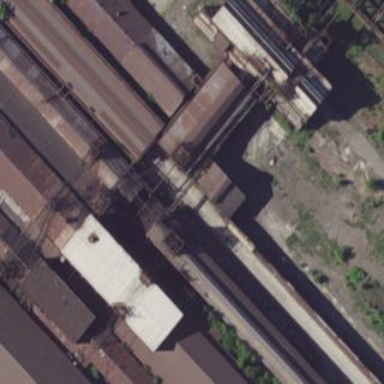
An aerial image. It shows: Industrial building.